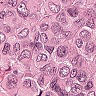
Metastatic tissue present: yes